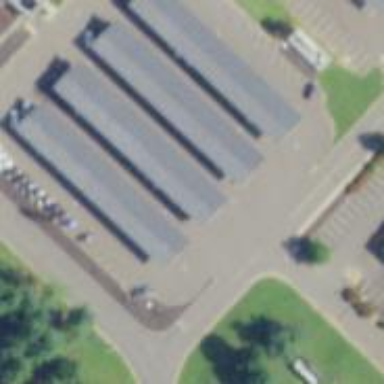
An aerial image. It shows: Solar photovoltaic panel generator on roof of building.